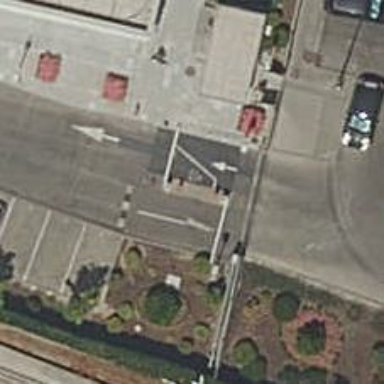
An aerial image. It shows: Lift gate barrier.